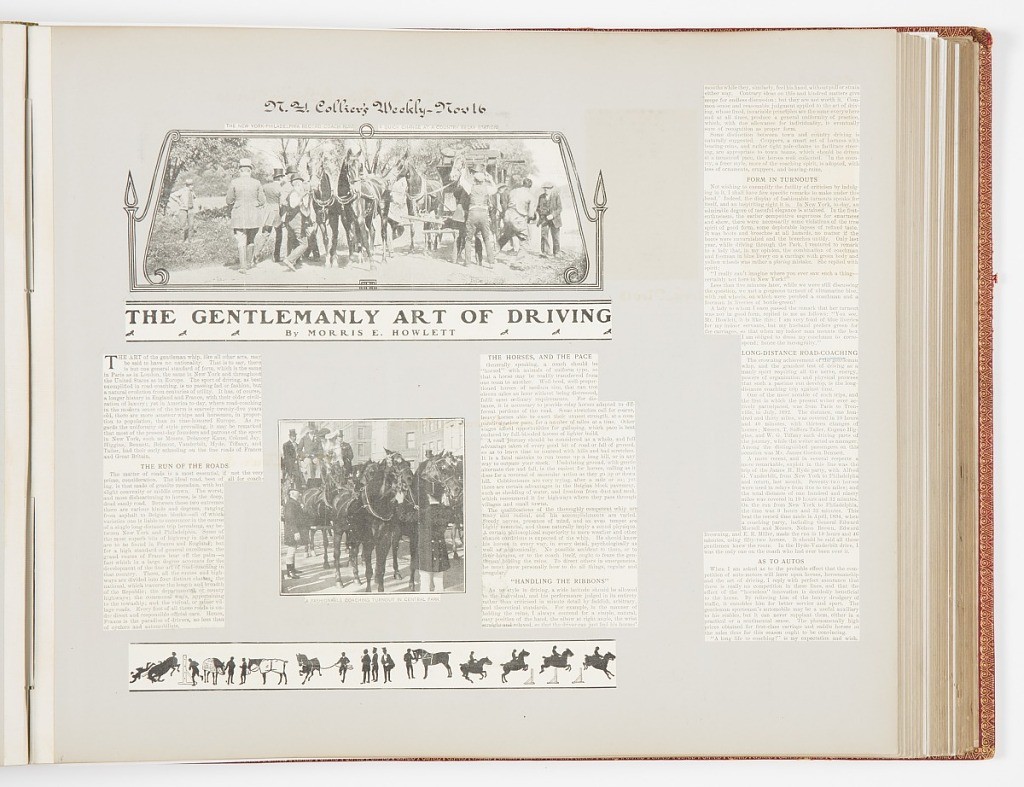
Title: Commemorative Scrapbook Documenting the 1901 Record Breaking Coach Race from New York City to Philadelphia and Back Again
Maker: James Hazen Hyde, American, 1876 - 1959
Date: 1901
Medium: Newspaper and magazine clippings mounted on heavy wove paper, annotated in pen and ink, bound in red leather with gilded lettering
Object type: Album Page
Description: Album of newspaper clippings describing the coach trip from New York to Philadelphia and return. The drivers were James H. Hyde and Alfred Vanderbilt.